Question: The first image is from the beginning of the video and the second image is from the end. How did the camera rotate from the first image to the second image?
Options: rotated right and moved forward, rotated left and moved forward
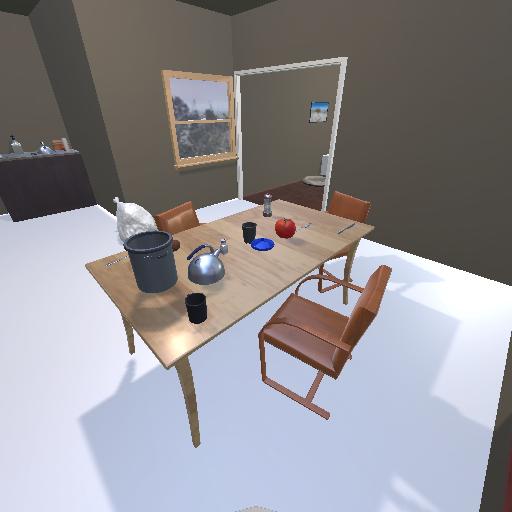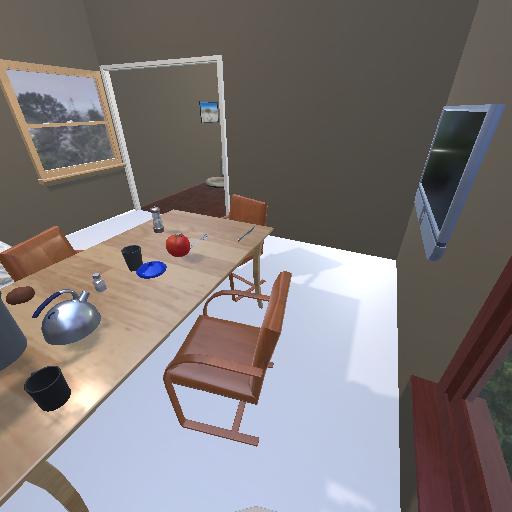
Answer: rotated right and moved forward